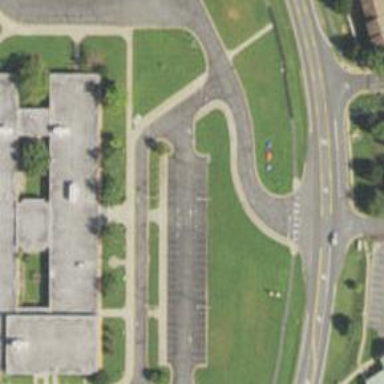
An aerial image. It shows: Parking space.